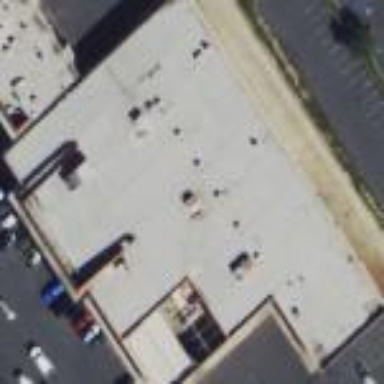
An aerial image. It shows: Commercial building.